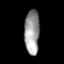
Tissue: prostate
Cell type: T cells
Senescence score: 0.3448
Nuclear area (px): 652
Mean DAPI intensity: 155.178